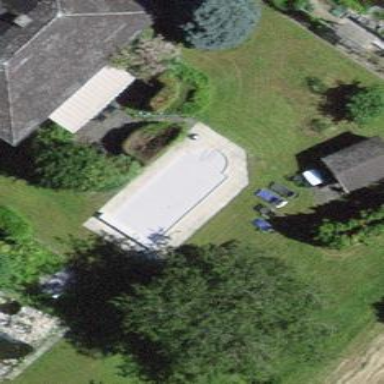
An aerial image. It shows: Swimming pool located in leisure land.